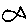
Label: fish